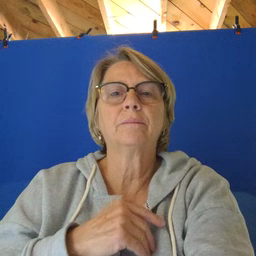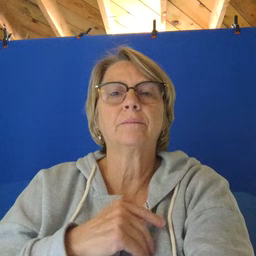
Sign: table